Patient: sex M, age 42
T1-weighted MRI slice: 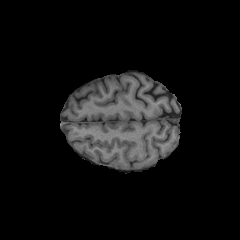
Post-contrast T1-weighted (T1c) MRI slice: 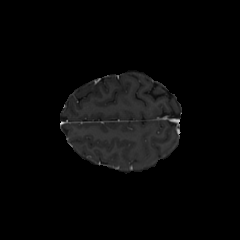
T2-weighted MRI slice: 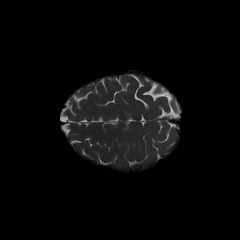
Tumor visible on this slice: no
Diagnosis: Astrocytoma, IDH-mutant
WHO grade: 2